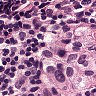
Metastatic tissue present: yes